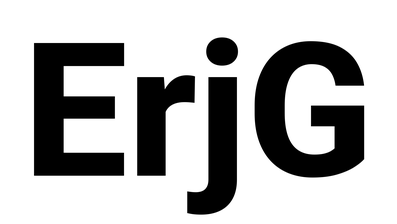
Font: Roboto_ExtraBold